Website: crate-barrel
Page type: delivery-shipping
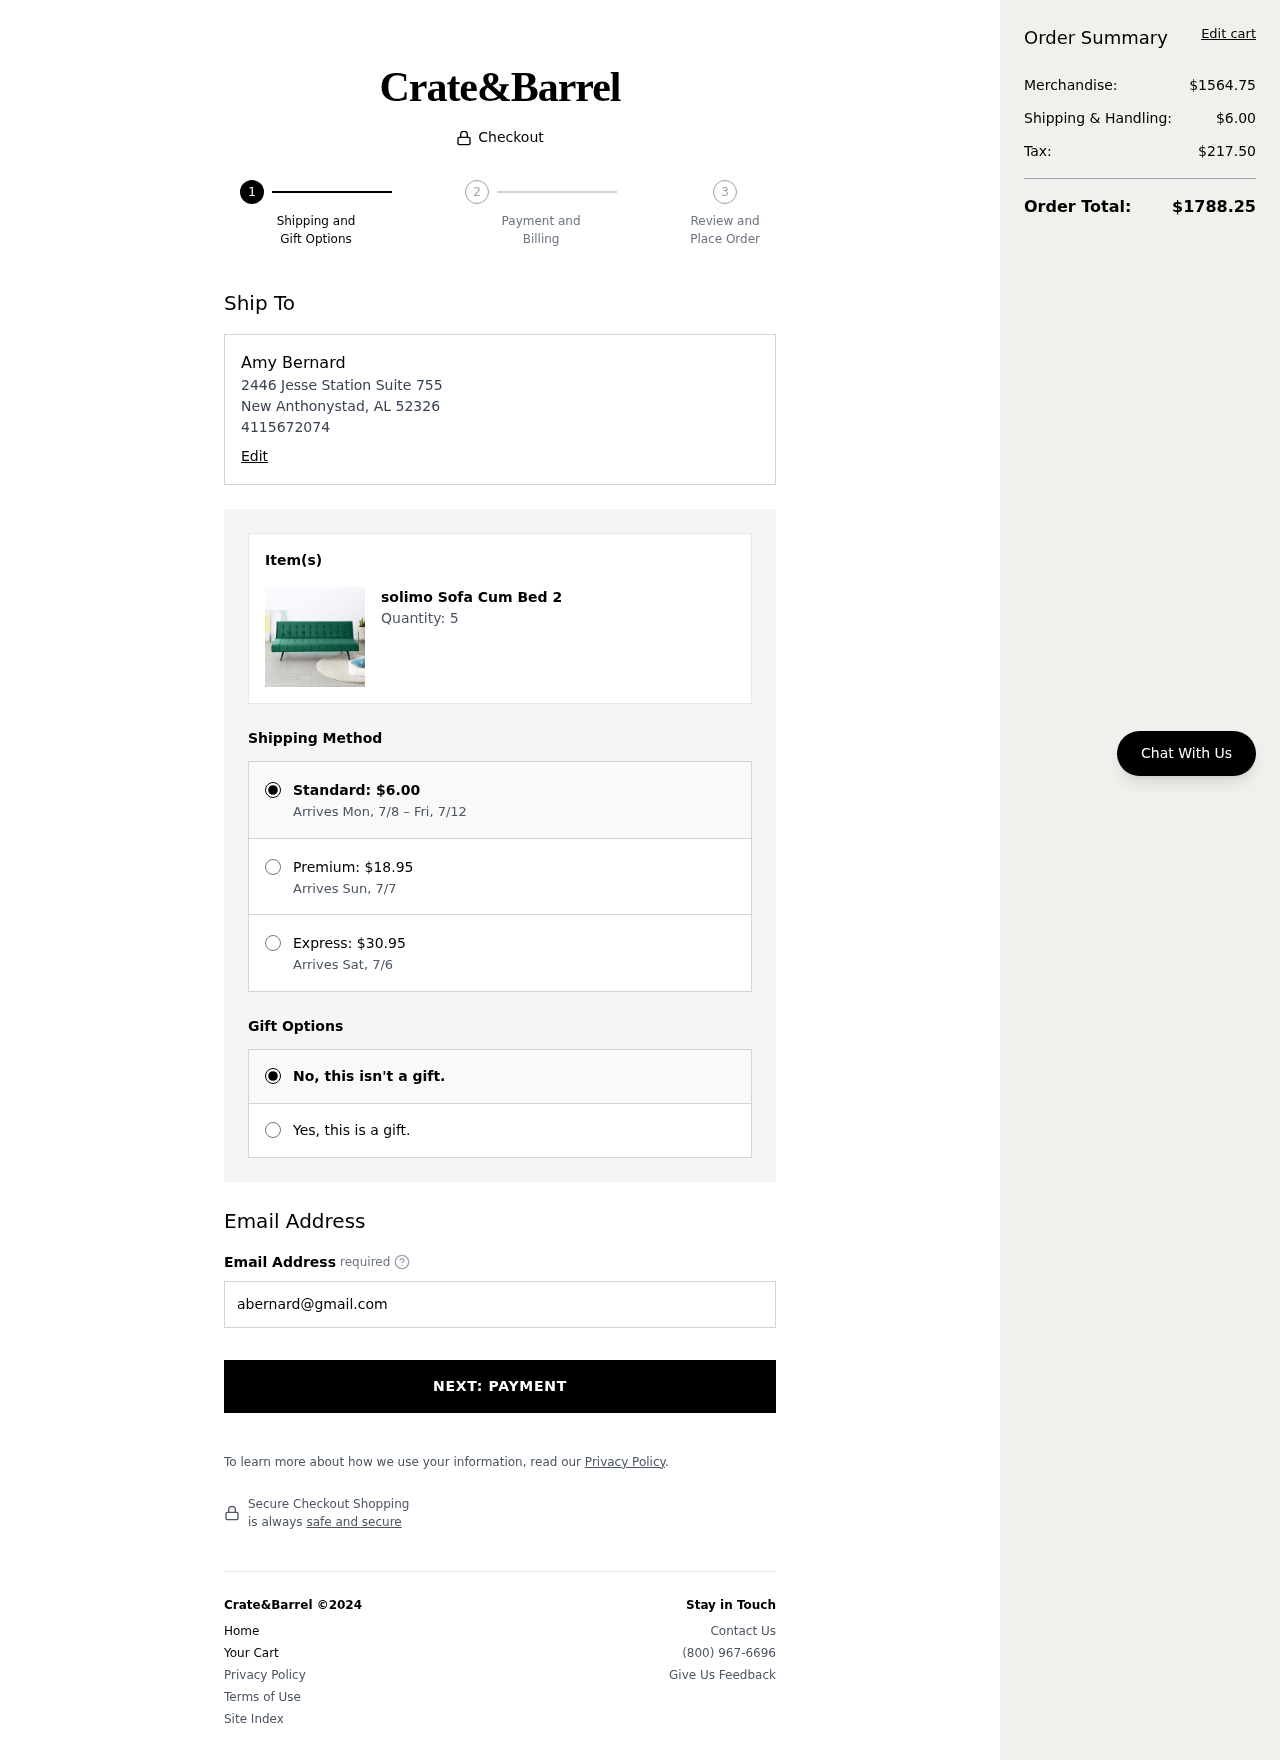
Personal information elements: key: PII_EMAIL
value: abernard@gmail.com
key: PII_FULLNAME
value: Amy Bernard
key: PII_PHONE
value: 4115672074
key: PII_STREET
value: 2446 Jesse Station Suite 755
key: PII_CITY_STATE_ZIP
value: New Anthonystad, AL 52326
Product elements: key: PRODUCT1_NAME
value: solimo Sofa Cum Bed 2
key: PRODUCT1_QUANTITY
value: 5
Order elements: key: ORDER_SHIPPING_COST
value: $6.00
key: ORDER_SHIPPING_DATE
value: Arrives Mon, 7/8 – Fri, 7/12
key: ORDER_PREMIUM_SHIPPING
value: $18.95
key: ORDER_PREMIUM_DATE
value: Arrives Sun, 7/7
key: ORDER_EXPRESS_SHIPPING
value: $30.95
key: ORDER_EXPRESS_DATE
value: Arrives Sat, 7/6
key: ORDER_SUBTOTAL
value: $1564.75
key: ORDER_TAX
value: $217.50
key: ORDER_TOTAL
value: $1788.25